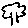
Label: tree